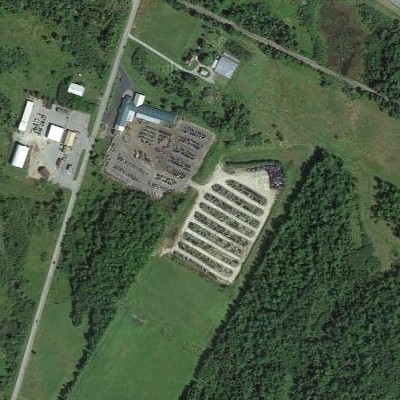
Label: Parking